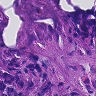
Metastatic tissue present: yes